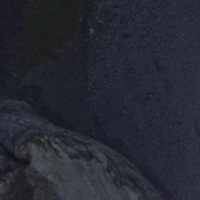
EUNIS habitat code: 48
Species observed at this site:
Corvus corone
Oenanthe oenanthe
Linaria cannabina
Troglodytes troglodytes
Sylvia atricapilla
Fringilla coelebs
Passer domesticus
Falco tinnunculus
Pyrrhocorax graculus
Prunella collaris
Corvus corax
Motacilla alba
Turdus merula